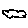
Label: cloud